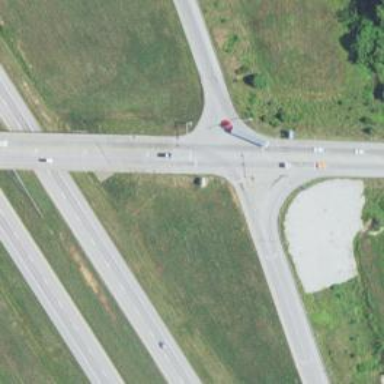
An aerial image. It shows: Primary highway with bridge.